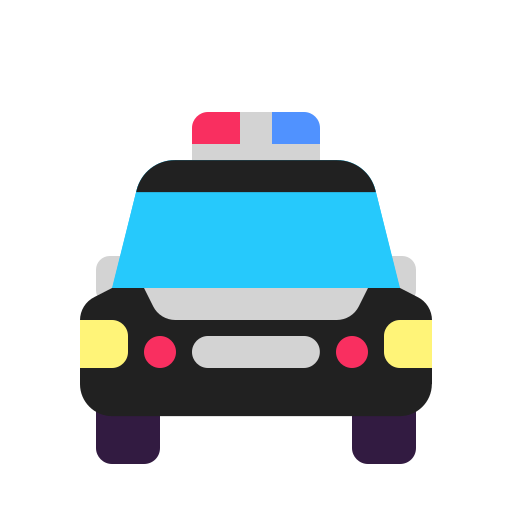
oncoming police car flat